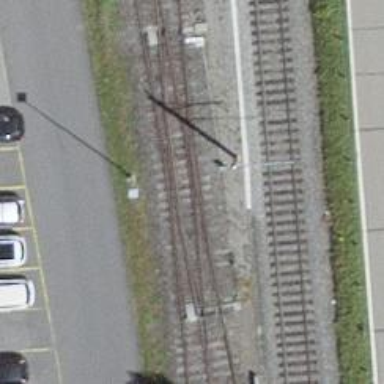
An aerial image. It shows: Single-track spur railway line.